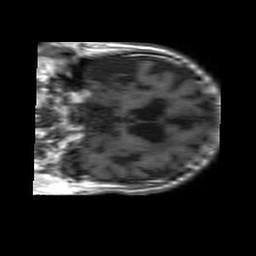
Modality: T1w
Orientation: coronal
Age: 87
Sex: male
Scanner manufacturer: philips
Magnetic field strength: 1.5 T
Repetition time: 0.375 s
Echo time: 0.011 s